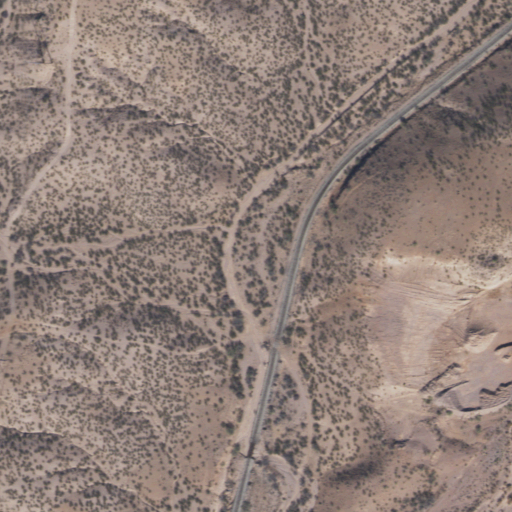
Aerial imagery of valley in Arizona named Stock Pen Canyon containing shrub and grassland